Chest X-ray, PA view. Patient: 56 years old, sex M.
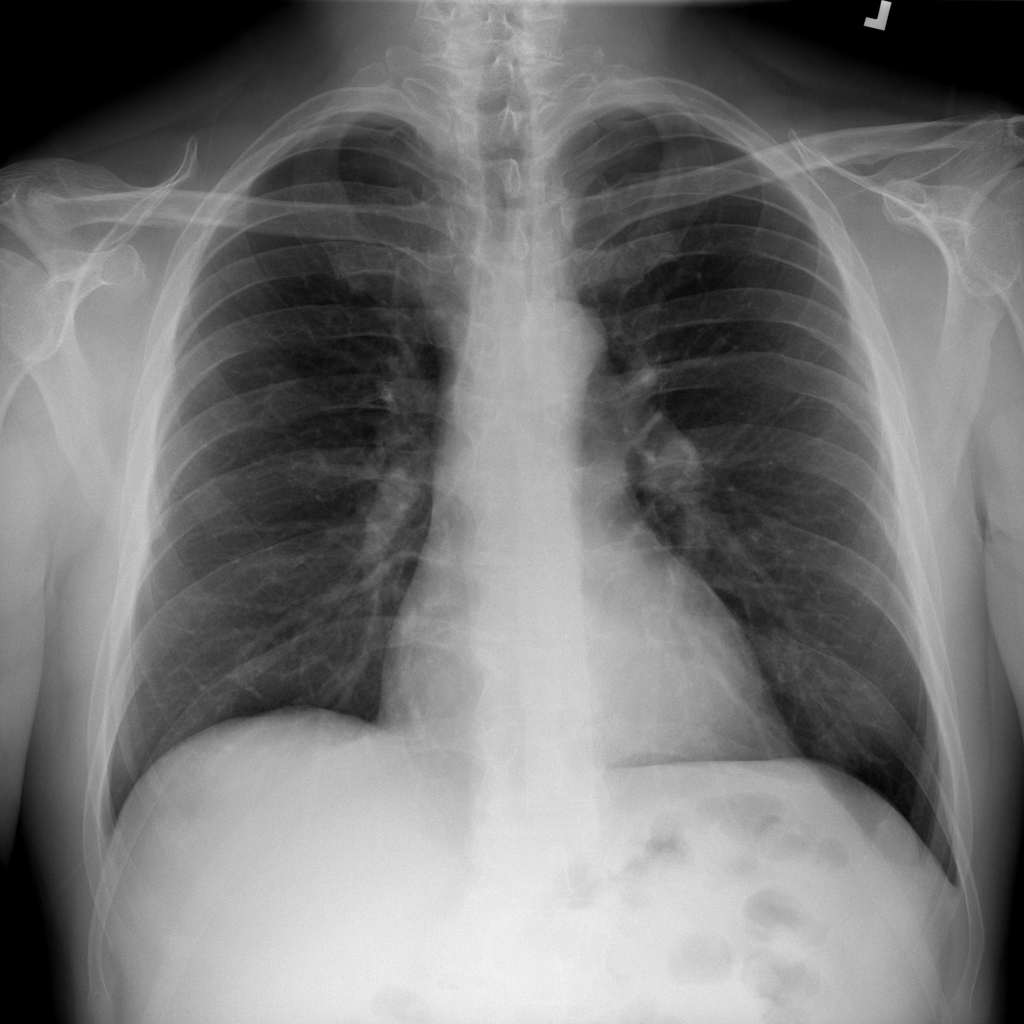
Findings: No Finding